Aerial crown-view tile of a tropical tree (Barro Colorado Island, Panama), acquired 20250818:
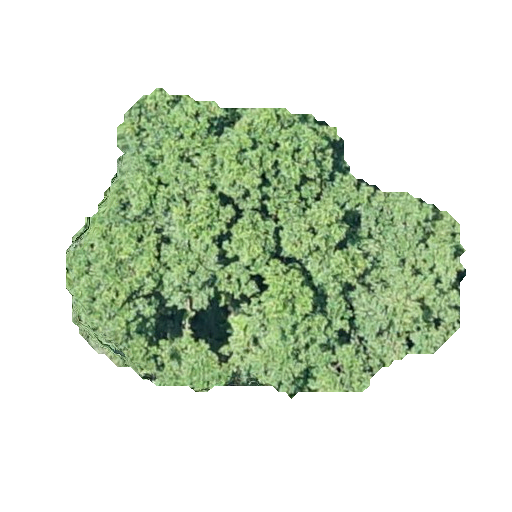
Species: Hieronyma alchorneoides
GBIF accepted scientific name: Hieronyma alchorneoides
Crown area: 126.312 m²